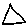
Label: triangle